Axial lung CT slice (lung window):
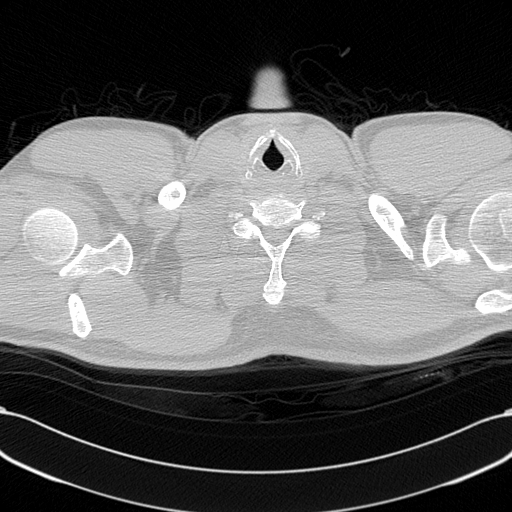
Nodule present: no